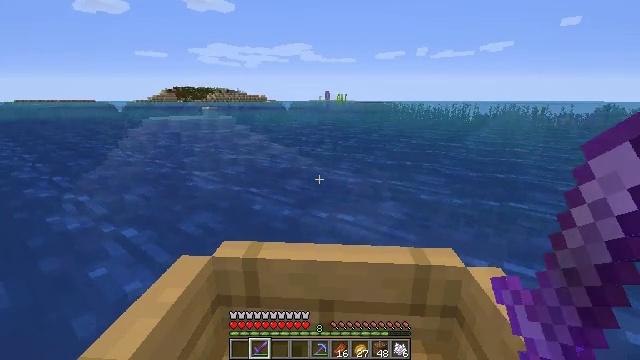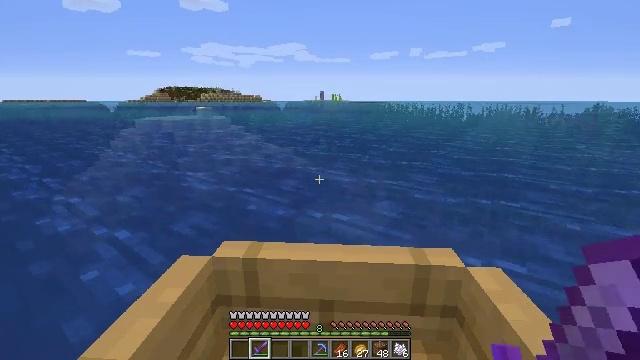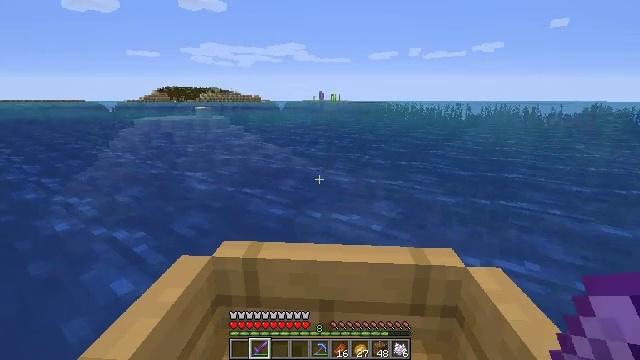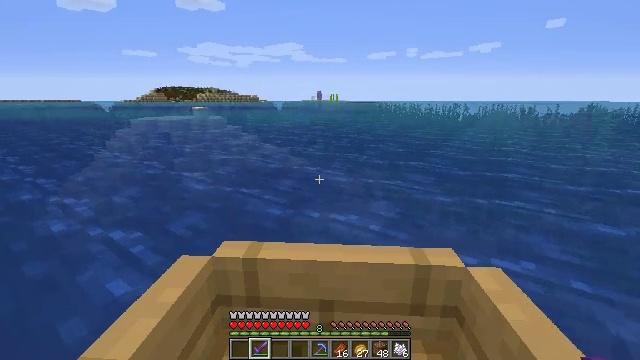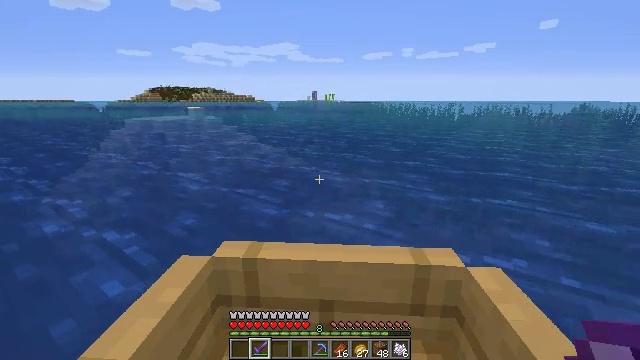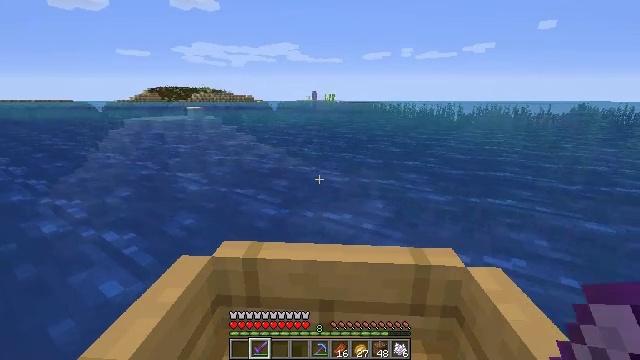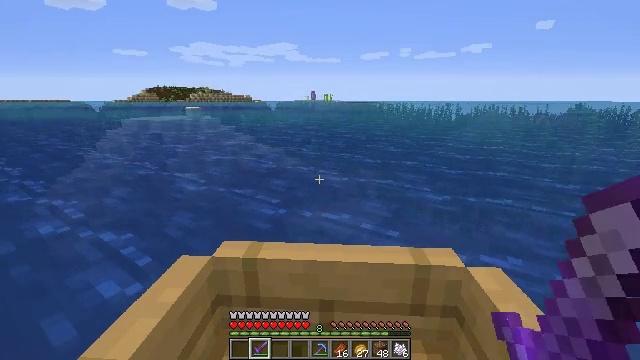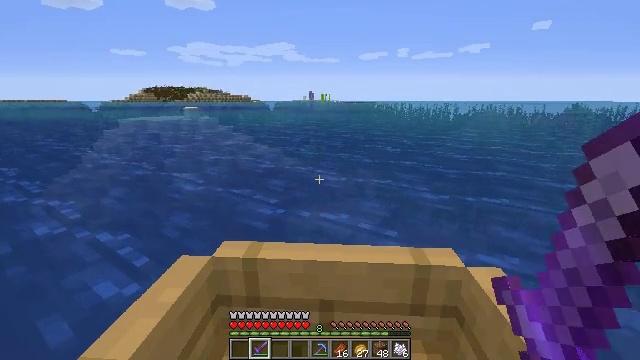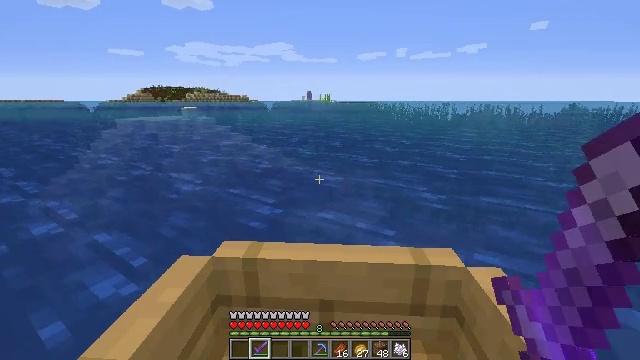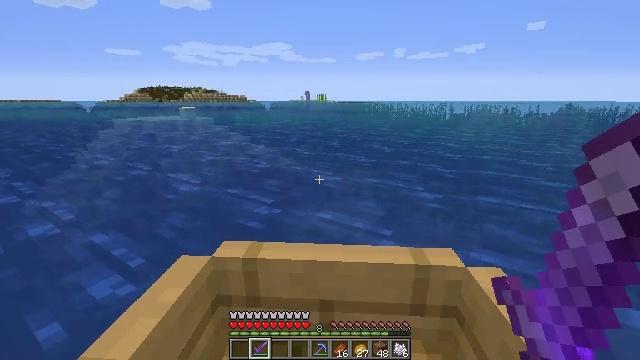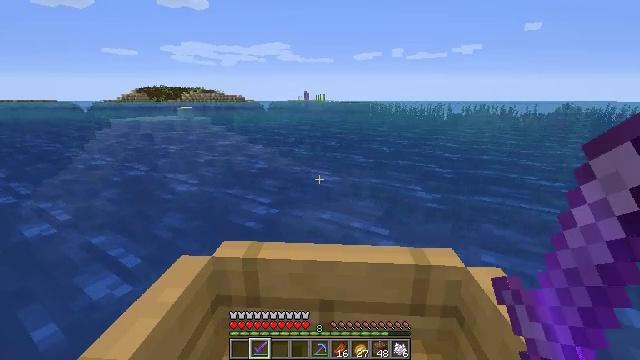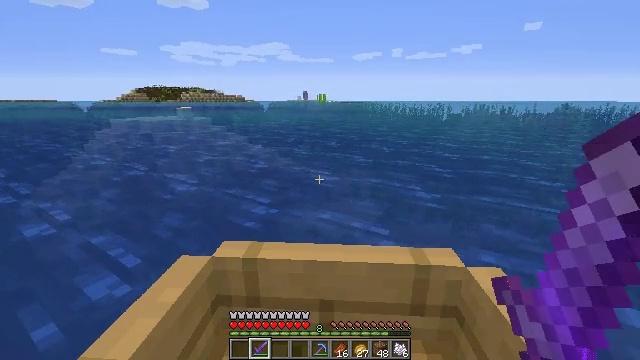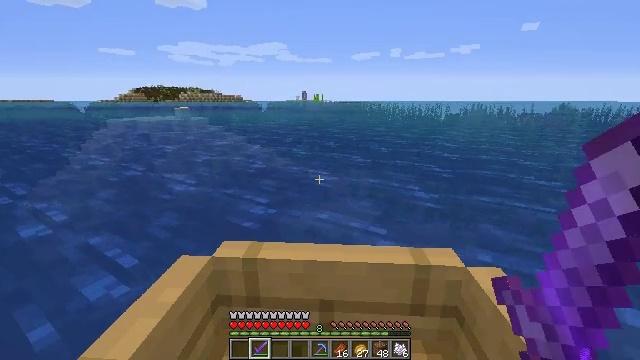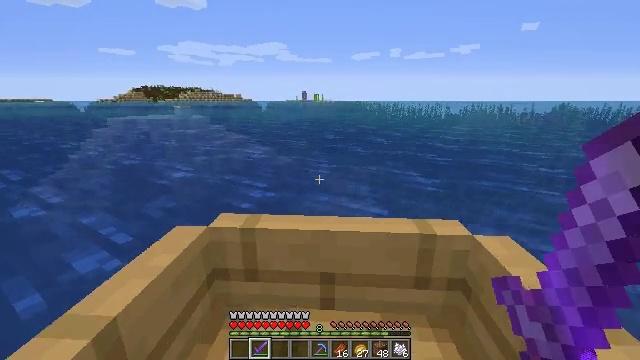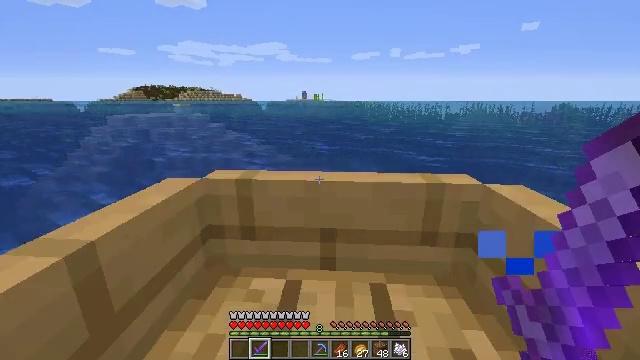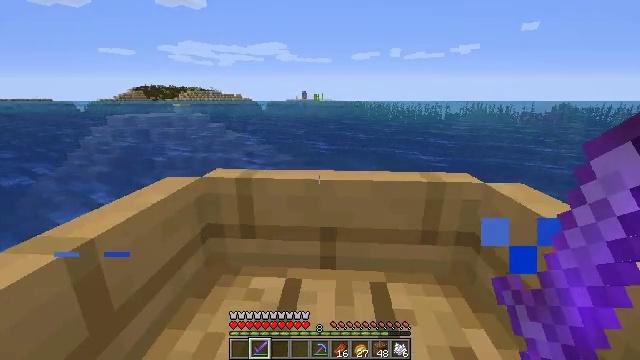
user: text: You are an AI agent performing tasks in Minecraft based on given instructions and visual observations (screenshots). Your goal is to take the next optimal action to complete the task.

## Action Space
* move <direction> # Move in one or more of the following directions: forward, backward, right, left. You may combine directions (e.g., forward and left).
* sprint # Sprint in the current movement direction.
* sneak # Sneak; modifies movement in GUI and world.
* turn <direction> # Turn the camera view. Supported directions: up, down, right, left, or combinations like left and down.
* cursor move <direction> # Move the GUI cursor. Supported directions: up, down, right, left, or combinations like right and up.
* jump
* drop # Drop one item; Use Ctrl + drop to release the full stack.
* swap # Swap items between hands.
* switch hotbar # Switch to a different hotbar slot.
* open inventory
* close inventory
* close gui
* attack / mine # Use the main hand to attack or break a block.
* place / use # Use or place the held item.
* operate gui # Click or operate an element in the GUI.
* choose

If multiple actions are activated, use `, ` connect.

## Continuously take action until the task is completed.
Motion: motion action
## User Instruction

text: Clear the ground by mining grass.
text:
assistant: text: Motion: move back
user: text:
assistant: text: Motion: move back
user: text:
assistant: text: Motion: no_op
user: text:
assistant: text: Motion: no_op
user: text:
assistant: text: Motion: no_op
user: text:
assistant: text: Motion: no_op
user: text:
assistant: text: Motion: no_op
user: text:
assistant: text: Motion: no_op
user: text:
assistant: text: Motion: no_op
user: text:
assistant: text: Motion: no_op
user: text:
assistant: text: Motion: no_op
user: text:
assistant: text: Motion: sneak
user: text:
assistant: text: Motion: sneak
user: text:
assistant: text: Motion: sneak
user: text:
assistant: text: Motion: sneak
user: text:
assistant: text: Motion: no_op
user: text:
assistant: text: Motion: no_op
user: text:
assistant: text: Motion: no_op
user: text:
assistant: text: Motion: no_op
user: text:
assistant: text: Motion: no_op
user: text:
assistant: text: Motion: no_op
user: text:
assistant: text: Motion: no_op
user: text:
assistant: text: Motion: turn left
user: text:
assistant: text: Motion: turn left and down
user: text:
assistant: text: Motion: turn left
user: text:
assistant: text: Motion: turn left
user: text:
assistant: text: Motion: turn left
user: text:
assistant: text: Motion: turn left
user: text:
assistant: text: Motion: turn left
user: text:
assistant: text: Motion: turn left